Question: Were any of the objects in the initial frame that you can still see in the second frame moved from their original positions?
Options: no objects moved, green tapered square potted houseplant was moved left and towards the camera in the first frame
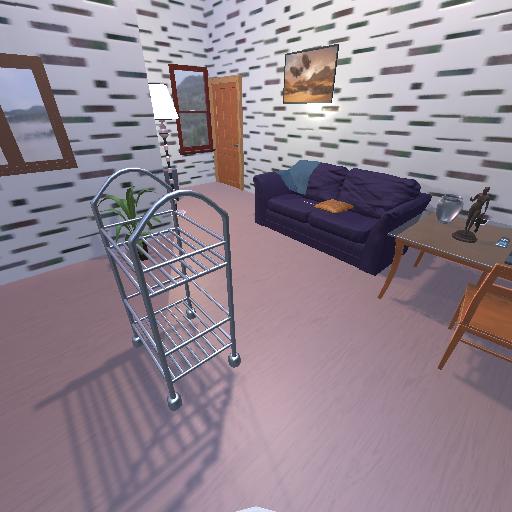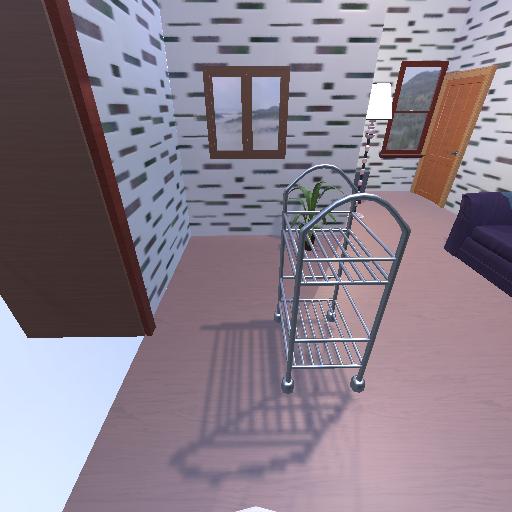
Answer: no objects moved